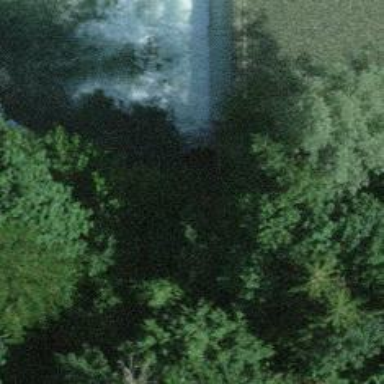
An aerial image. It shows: Weir along the waterway.